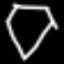
Label: diamond